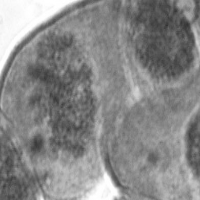
Label: telophase